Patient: sex M, age 40
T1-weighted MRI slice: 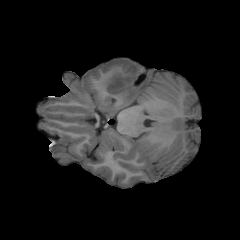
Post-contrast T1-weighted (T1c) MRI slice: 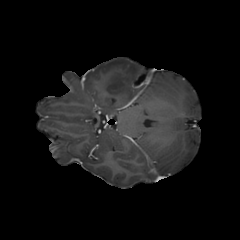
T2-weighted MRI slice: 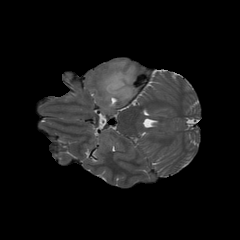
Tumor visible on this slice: yes
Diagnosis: Astrocytoma, IDH-mutant
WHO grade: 3